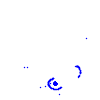
Particle: electron